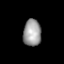
Tissue: lung
Cell type: Epithelial cells
Senescence score: 0.2192
Nuclear area (px): 469
Mean DAPI intensity: 156.051